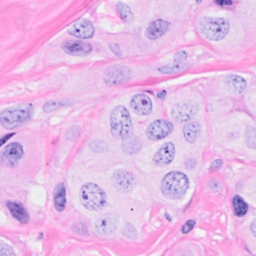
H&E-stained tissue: Breast